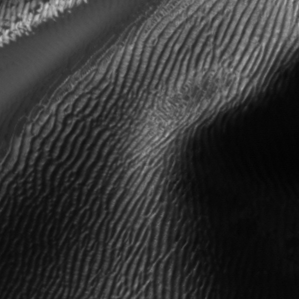
Label: frost